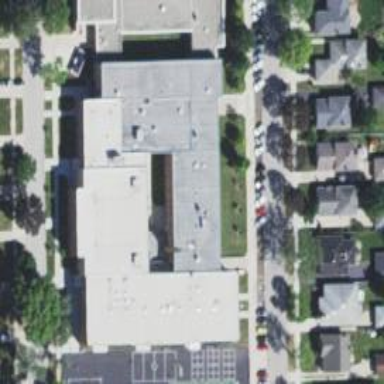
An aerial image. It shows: School building.